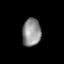
Tissue: lung
Cell type: Epithelial cells
Senescence score: 0.2397
Nuclear area (px): 508
Mean DAPI intensity: 143.396